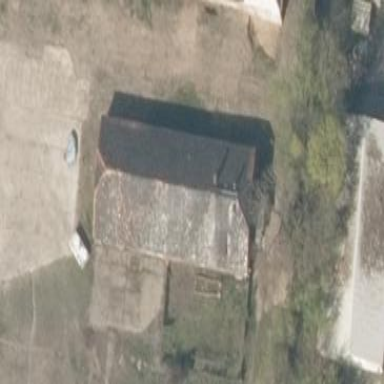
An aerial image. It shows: Building with half-hipped roof shape.